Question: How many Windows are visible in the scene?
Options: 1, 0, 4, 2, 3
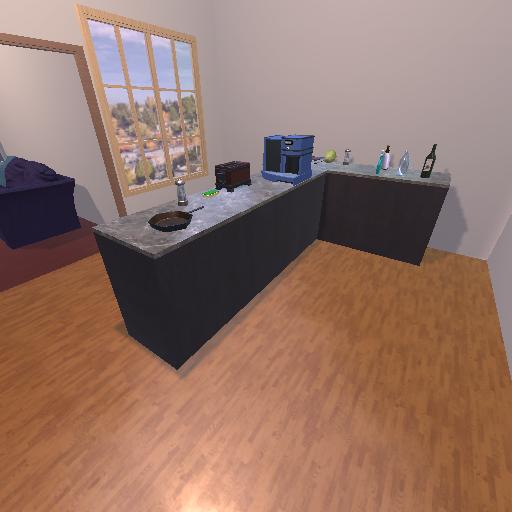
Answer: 1